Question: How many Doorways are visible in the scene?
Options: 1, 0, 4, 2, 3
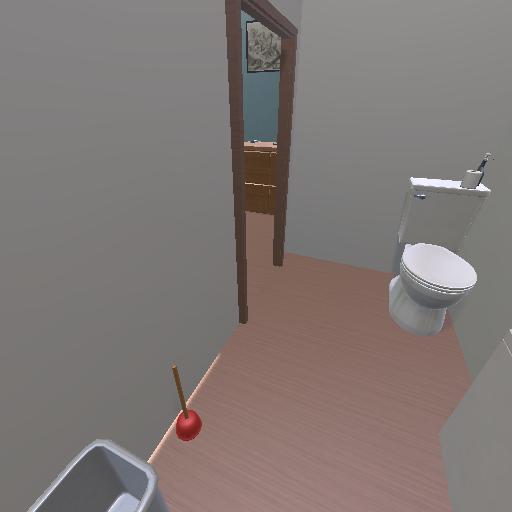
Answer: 1